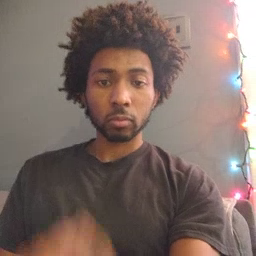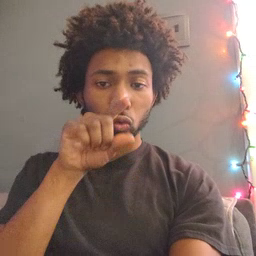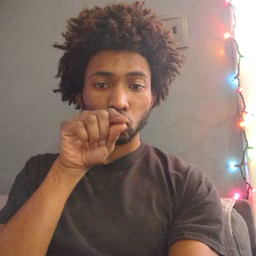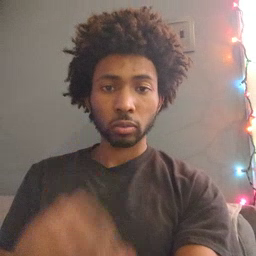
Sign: bird